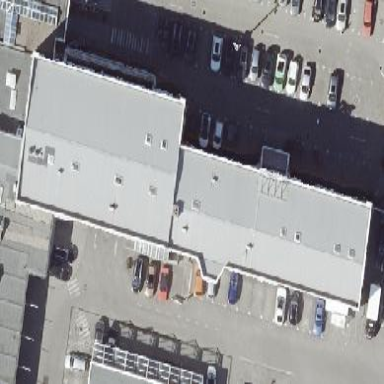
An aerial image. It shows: Commercial building hosting car rental service.